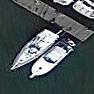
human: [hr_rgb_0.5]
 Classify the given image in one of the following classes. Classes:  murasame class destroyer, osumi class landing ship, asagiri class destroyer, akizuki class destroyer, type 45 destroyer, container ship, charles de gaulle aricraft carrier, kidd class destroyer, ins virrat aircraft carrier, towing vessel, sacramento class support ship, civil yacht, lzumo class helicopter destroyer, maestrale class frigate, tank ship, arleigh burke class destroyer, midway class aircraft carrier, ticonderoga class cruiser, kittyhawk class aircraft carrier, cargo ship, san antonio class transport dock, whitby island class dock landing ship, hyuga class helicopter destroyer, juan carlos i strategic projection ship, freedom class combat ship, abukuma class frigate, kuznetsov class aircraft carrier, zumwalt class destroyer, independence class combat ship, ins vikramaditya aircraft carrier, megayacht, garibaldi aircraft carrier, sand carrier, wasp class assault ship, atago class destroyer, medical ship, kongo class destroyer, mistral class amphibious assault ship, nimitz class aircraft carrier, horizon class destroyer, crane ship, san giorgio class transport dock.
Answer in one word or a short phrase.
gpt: Civil yacht